Breast ultrasound image
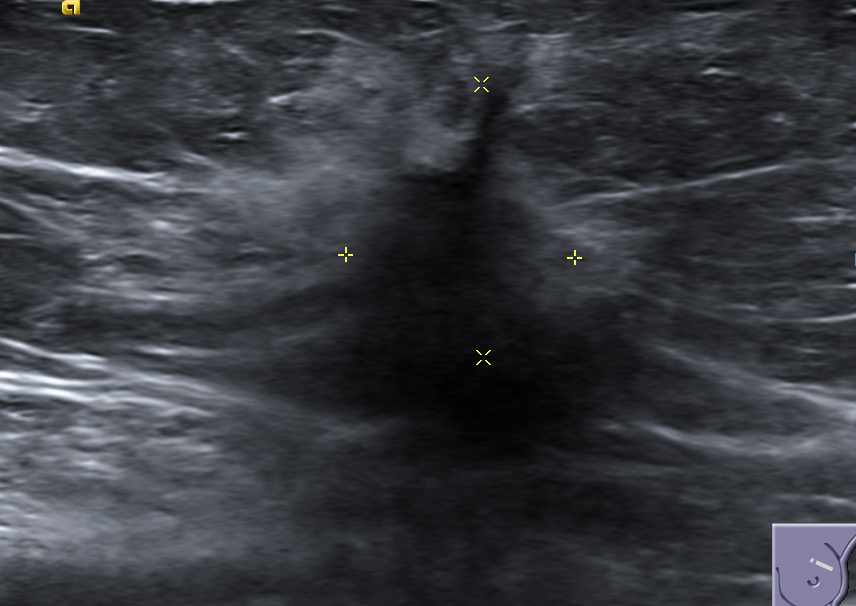
Diagnosis: malignant